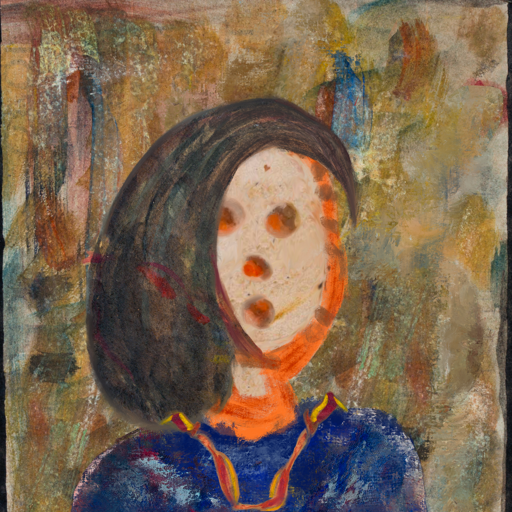
Background: Pipe, Head And Neck Front: Rupkatha, Face Front: Rupkatha, Bust: Irani, Hair Front: Gypsy_Mother, Head Accessory: Blank, Second Necklace: Gypsy_Mother_1, Necklace: Blank, Baby: Blank